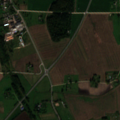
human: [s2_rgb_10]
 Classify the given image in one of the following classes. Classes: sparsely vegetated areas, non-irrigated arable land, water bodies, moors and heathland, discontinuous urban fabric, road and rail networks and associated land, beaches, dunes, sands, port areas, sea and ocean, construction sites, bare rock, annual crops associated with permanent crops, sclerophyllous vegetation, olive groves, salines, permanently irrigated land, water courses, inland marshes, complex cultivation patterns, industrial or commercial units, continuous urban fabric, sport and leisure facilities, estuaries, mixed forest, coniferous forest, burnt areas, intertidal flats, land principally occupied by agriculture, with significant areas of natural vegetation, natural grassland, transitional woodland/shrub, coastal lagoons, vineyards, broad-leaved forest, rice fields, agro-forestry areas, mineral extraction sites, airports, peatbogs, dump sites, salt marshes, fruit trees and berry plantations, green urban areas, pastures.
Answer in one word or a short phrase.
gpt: discontinuous urban fabric, non-irrigated arable land, complex cultivation patterns